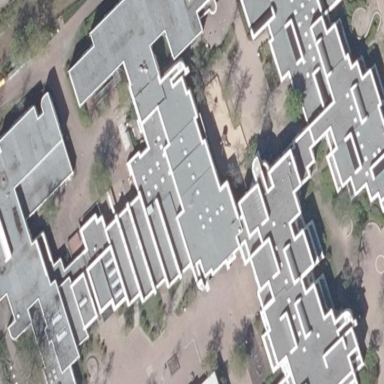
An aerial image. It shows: School building.